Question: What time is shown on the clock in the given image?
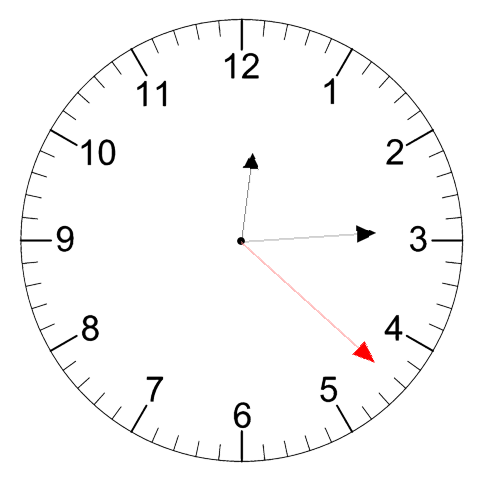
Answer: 12:14:22